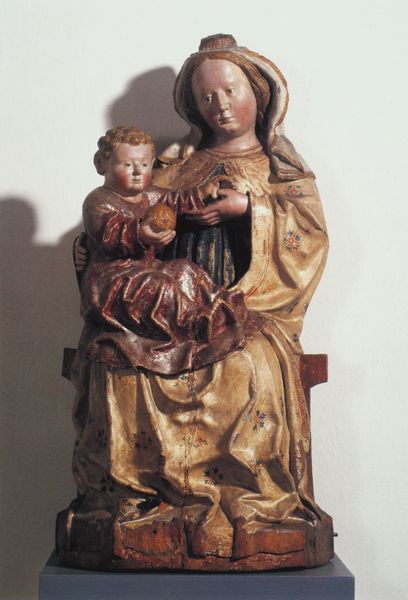
Titel: Thronende Madonna vom ehem. Hochaltar in Milland
Künstler: Meister Leonhard von Brixen
Institution: Brixen, Diözesanmuseum
Schlagwörter: blau, hand, umhang, gelb, sitzen, blumen, braun, busen, holz, kleid, orange, stuhl, rot, schleier, tuch, beige, alt, falten, figur, gewand, gold, mantel, sitzend, kind, mutter, rund, frucht, skulptur, statue, apfel, baby, plastik, foto, kugel, schnitzerei, schoss, christus, jesus, gefasst, maria, madonna, staue, jesuskind, harre, klamotten, slkulptur